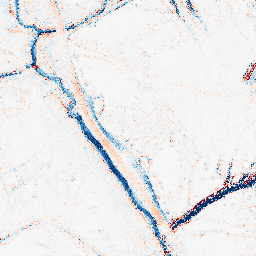
Category: morphological
Decomposition family: tophat_combined
Decomposition parameters: size: 5
Upsampling method: regularized
Upsampling parameters: scale: 2
lambda_reg: 0.1
Upsampling scale: 2